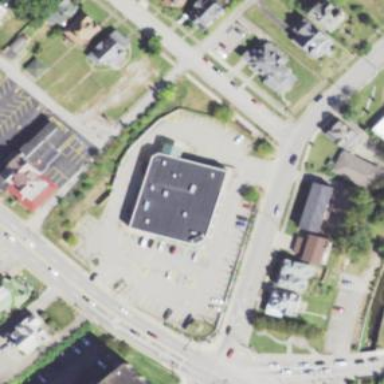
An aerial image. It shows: Pharmacy building providing healthcare services.